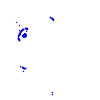
Particle: pion